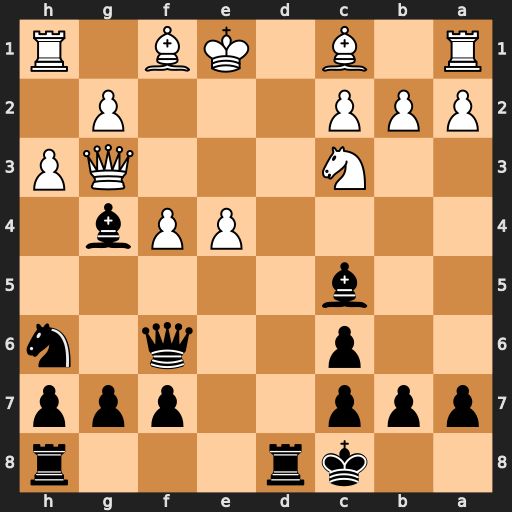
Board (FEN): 2kr3r/ppp2ppp/2p2q1n/2b5/4PPb1/2N3QP/PPP3P1/R1B1KB1R
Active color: b
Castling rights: KQ
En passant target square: -
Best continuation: Qxc3+ Qxc3 Rd1#